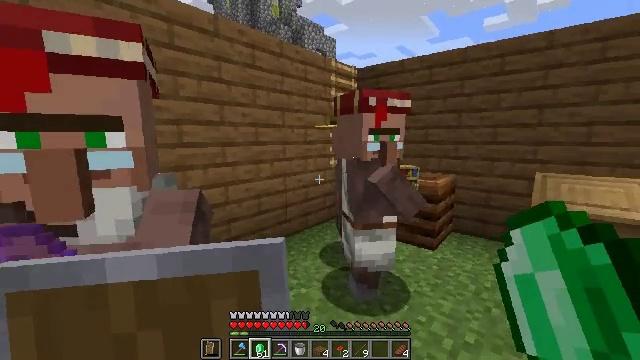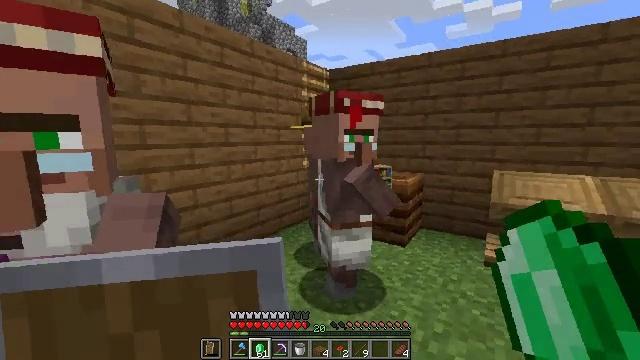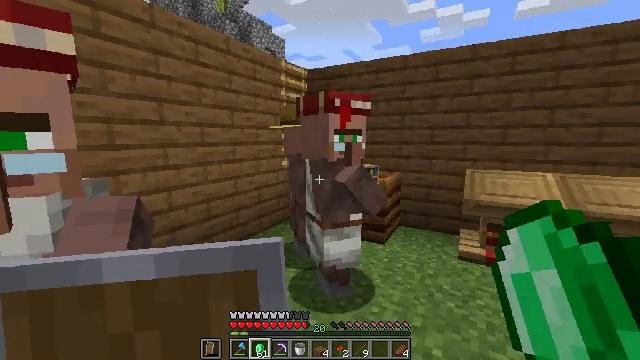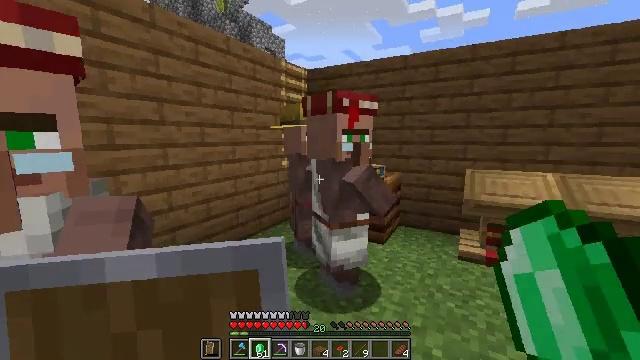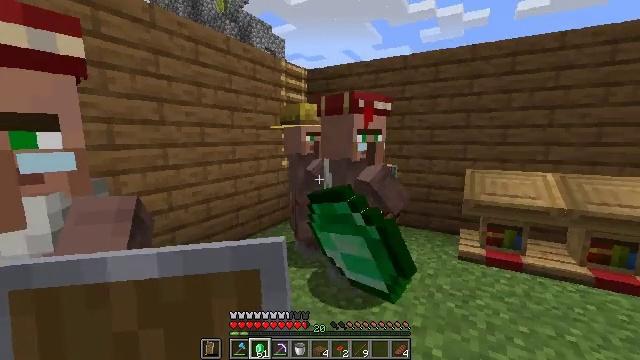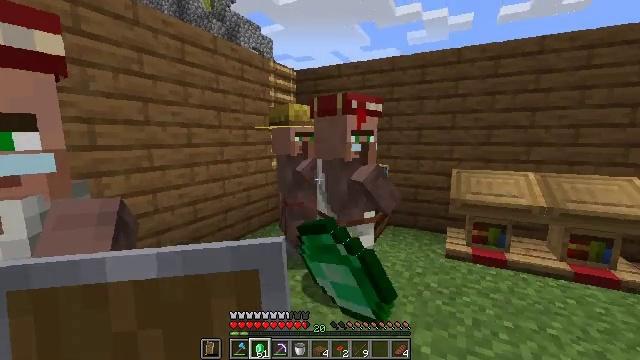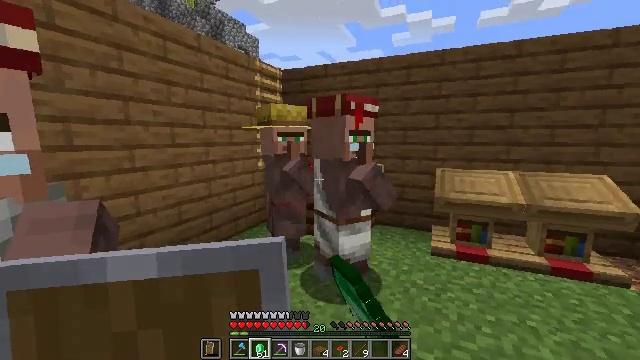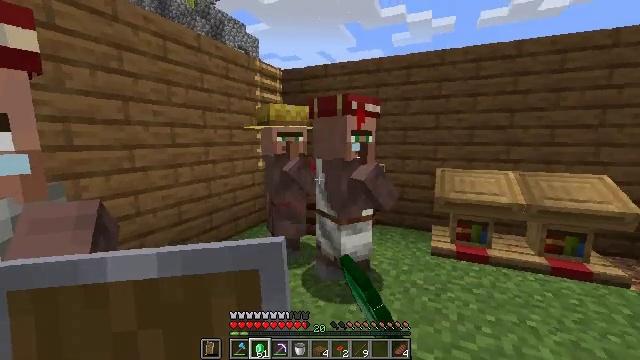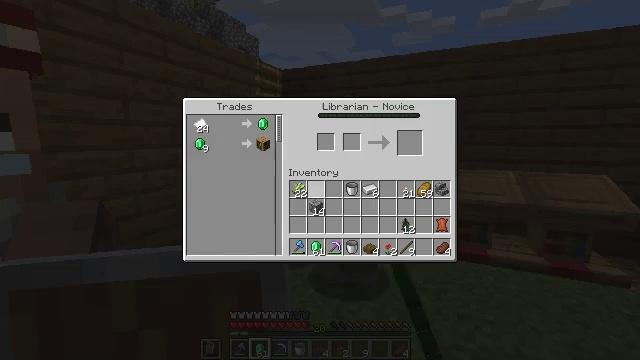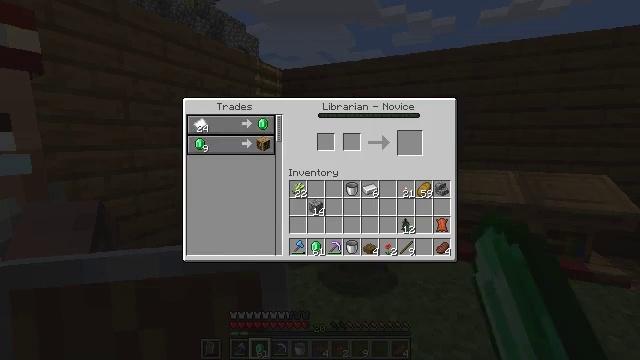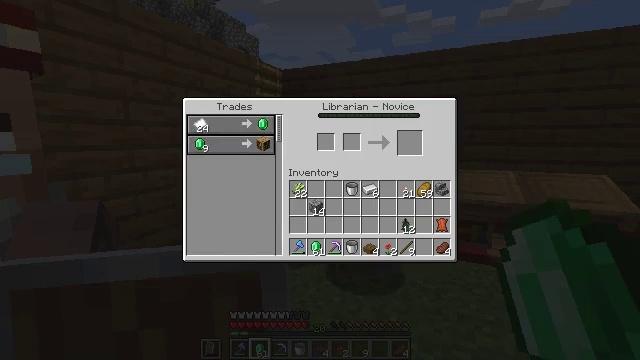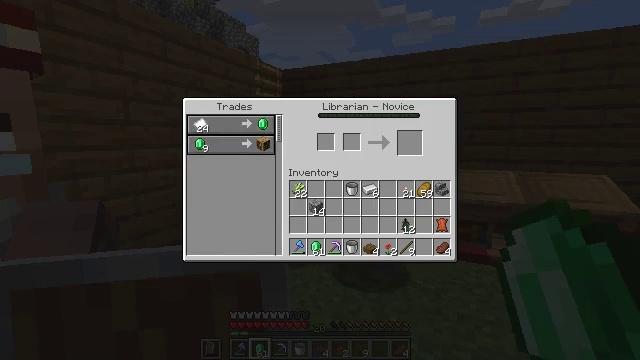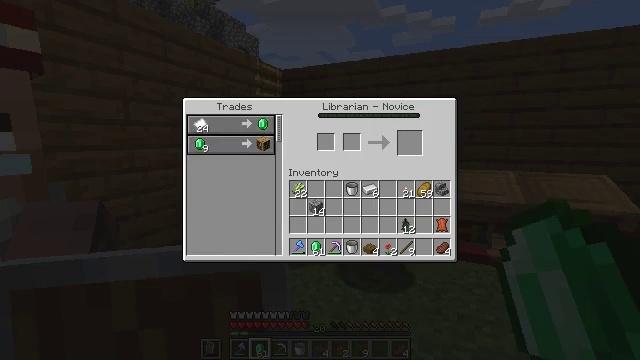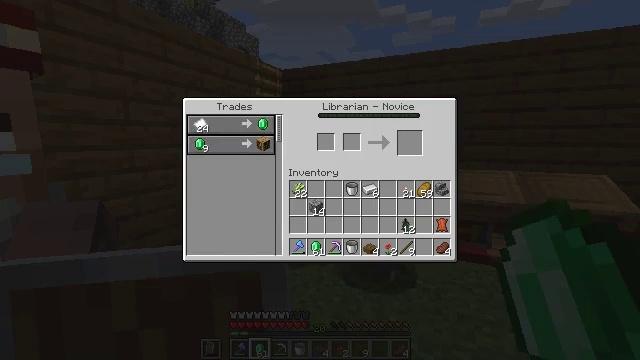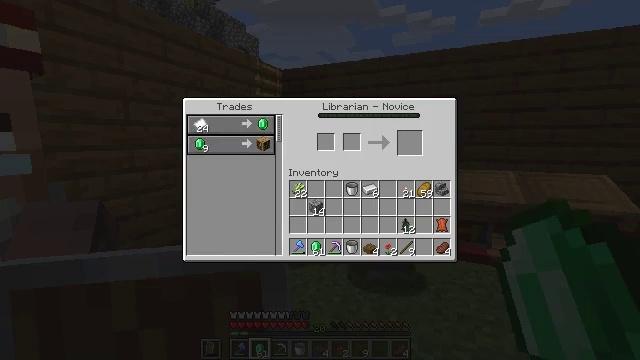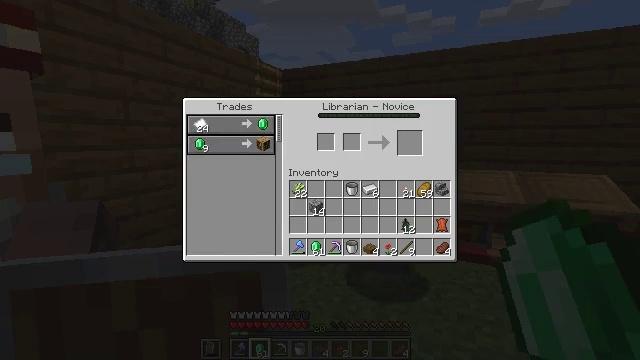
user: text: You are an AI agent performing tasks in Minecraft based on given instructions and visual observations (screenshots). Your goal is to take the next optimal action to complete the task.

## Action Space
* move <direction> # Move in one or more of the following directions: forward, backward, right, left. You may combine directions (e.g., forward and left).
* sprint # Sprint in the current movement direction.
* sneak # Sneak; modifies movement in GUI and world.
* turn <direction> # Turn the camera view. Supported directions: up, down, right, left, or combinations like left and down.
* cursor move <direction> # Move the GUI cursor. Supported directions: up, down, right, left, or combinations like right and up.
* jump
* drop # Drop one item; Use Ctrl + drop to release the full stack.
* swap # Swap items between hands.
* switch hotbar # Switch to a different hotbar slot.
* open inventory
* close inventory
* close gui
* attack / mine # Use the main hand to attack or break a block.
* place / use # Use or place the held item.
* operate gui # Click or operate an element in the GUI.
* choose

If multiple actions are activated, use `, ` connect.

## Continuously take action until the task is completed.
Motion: motion action
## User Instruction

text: Hunt animals.
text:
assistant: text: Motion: turn right
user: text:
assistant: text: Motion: turn right
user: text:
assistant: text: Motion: use / place
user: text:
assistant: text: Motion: use / place
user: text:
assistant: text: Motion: turn right, use / place
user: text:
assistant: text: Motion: turn right
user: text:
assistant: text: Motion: no_op
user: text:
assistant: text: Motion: no_op
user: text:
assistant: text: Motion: no_op
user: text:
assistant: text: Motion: cursor move right
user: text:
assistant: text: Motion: no_op
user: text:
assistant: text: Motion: cursor move left
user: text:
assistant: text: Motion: cursor move left and up
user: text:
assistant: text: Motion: no_op
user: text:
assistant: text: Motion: cursor move up
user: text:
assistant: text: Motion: cursor move left and up
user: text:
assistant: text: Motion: cursor move left
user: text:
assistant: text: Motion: cursor move left
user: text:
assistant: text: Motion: no_op
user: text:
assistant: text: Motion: no_op
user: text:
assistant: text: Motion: close inventory
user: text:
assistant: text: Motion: close inventory
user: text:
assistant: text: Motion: turn down, close inventory
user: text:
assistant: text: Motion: turn left and down
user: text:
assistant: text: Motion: turn left and down
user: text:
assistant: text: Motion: turn left
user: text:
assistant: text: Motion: turn left and up
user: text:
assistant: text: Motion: turn left and up
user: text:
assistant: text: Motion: turn left, use / place
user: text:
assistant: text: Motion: use / place